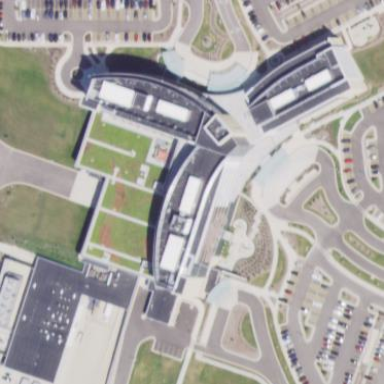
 serving as amenity and providing healthcare services."